Question: I'm trying to get a string parsed into a NSNumber that has the % character in the end where I can use the in the ShinobiChart value property of the series.
Given the following code, I'm creating the NSNumberFormatter:
'''
var formatter = new NSNumberFormatter ();
formatter.NumberStyle = NSNumberFormatterStyle.Percent;
var locale = new NSLocale ("en_US");
formatter.Locale = locale;
'''
Now, I'll try to use the formatter to get the value for the chart slice label:
'''
var value = formatter.NumberFromString (answer.RepliesShare.ToString () + "%");
'''
This will give me the value 0.33... The point is, if I remove the "%" from the string, I'll get null on the value.
So, I need get a NSNumber that has the value of (i.e.) 30%(in other words, numberString+"%").
How can I get it?
To be more clear, I'm trying to achieve this:

Since ShinobiChart takes a Value of Type NSNumber and my is a decimal I'm trying just convert my decimal from 33.00 to 33%. The ShinobiChart don't take a string, otherwise I would have it handled. I found that NSNumber can be formatted with NSNumberFormatted so I thought I can use it since the Chart takes a number.
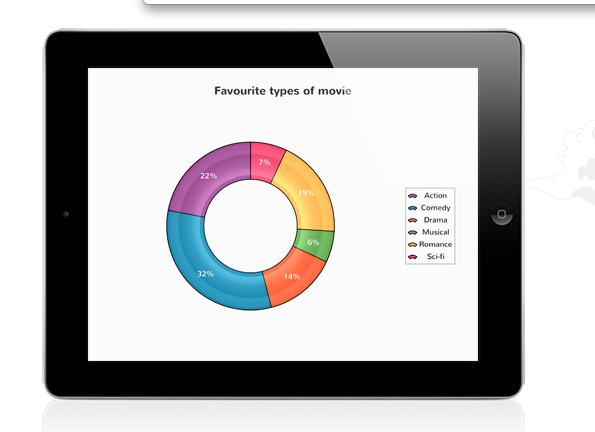
Answer: A 'SChartDonutSeries' (and consequently 'SChartPieSeries') object has a 'LabelFormatString' property. This takes a string and is used to format those labels. It has the same syntax as is used in 'NSNumberFormatter'. Therefore, to get the behaviour you want, set the 'LabelFormatString' after you've created the series object in your 'SChartDataSource' subclass:
'''
var series = new SChartDonutSeries();
series.LabelFormatString = "%0.2f%%";
'''
This will format numbers as 2 decimal placed with a percentage sign on the end. i.e. '25.462' - '25.46%'. Adjust the format string appropriately to get the format you desire. Remember that to get a '%' sign to appear you need to escape it - '%%'.
Further details on creating an appropriate format string are available here:
<URL>